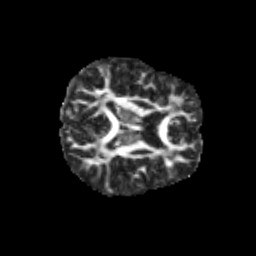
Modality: FA
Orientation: axial
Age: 13
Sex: female
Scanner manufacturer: siemens
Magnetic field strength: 3 T
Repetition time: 3.8 s
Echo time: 0.07 s